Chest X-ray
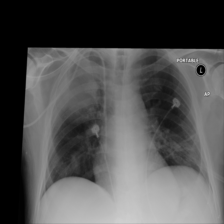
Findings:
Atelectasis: positive
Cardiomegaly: negative
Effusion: negative
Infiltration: negative
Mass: negative
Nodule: negative
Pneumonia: negative
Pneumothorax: negative
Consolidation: negative
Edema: negative
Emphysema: negative
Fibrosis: negative
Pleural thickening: negative
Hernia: negative